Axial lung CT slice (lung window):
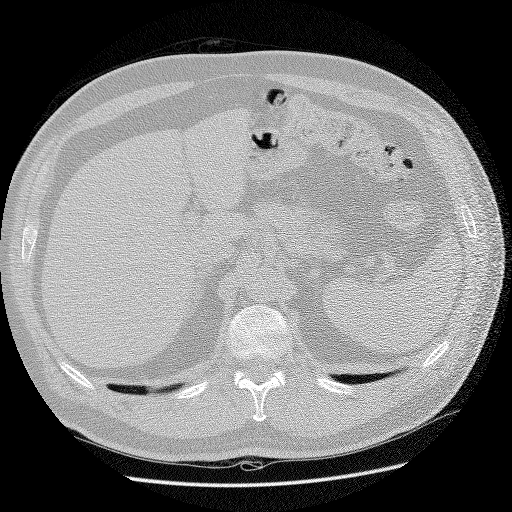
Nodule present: no